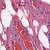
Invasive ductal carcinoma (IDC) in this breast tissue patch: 0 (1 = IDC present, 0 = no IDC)